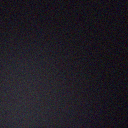
Screen state: off